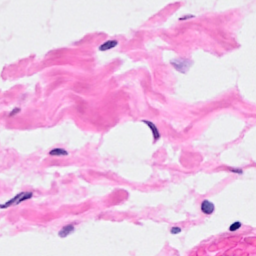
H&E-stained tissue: Breast